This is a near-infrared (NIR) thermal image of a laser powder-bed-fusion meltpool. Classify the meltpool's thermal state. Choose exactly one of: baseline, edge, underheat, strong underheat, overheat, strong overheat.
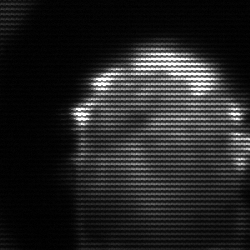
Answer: baseline